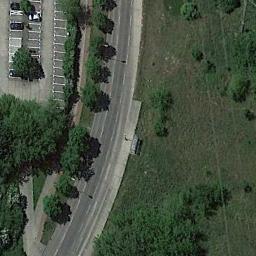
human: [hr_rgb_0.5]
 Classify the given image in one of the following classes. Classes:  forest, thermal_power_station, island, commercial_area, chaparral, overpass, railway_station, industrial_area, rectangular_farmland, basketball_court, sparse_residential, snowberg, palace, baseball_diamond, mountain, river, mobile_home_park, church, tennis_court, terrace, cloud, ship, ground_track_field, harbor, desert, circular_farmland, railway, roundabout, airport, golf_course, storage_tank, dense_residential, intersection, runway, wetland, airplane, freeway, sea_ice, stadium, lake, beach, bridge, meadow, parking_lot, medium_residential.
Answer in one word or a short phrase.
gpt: freeway